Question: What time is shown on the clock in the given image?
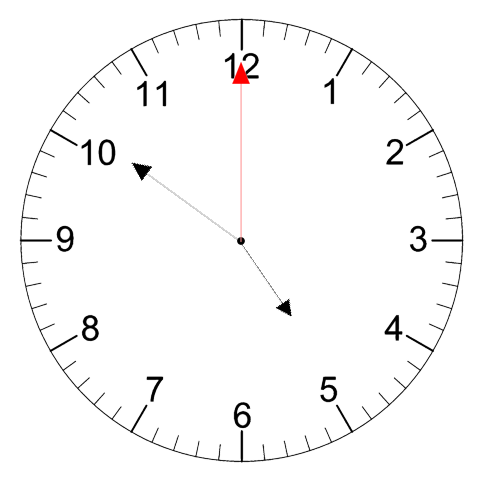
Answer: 04:51:00